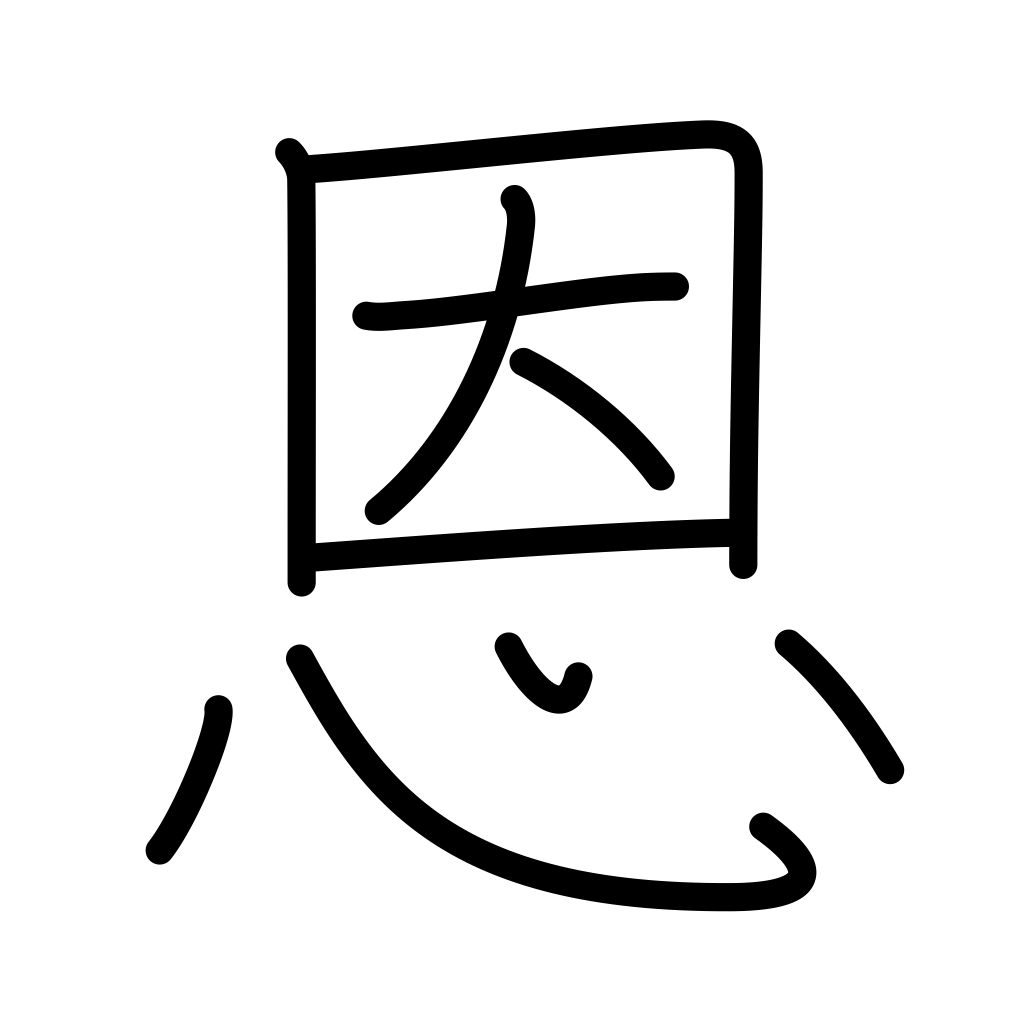
Meaning: grace, kindness, goodness, favor, mercy, blessing, benefit